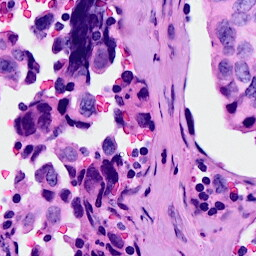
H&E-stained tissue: Breast